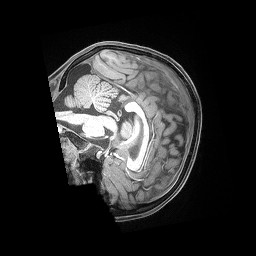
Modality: T1w
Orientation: sagittal
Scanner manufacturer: siemens
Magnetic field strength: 3 T
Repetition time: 2.53 s
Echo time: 0.00169 s